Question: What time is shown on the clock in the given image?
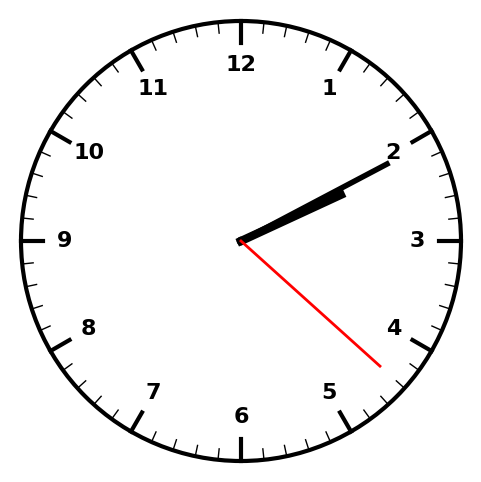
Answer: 02:10:22